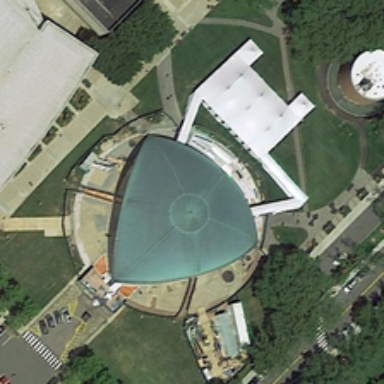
Some green trees and a building are around a building .